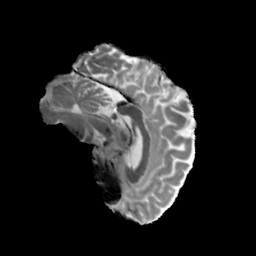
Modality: MD
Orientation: sagittal
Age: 27
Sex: male
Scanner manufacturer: siemens
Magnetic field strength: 6.98 T
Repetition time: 7.08 s
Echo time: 0.0756 s